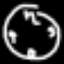
Label: clock